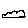
Label: cloud